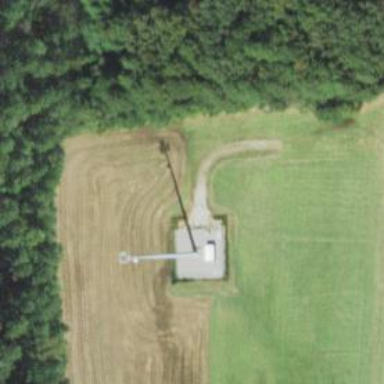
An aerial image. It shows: Mast tower used for communication.